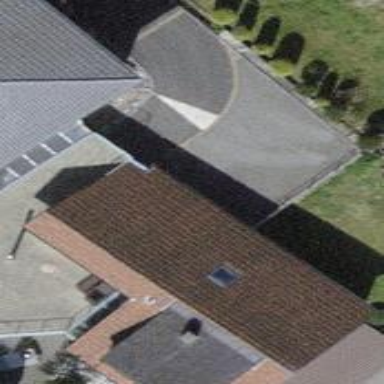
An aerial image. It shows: Detached building with gabled roof.